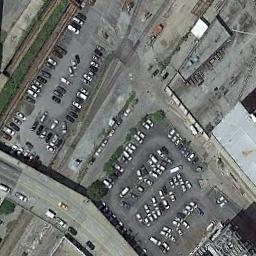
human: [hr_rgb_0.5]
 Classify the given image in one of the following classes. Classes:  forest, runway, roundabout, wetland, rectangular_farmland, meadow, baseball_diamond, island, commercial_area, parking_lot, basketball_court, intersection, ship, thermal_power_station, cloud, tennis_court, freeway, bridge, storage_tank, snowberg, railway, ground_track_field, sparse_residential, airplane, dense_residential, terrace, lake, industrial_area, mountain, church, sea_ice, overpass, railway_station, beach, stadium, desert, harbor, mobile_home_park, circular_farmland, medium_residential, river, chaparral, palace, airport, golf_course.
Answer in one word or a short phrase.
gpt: parking_lot